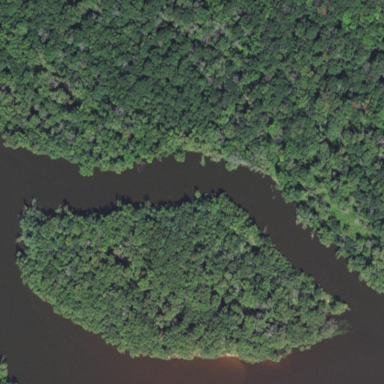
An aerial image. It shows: Islet in woodland nature reserve.